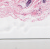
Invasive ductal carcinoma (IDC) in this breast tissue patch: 0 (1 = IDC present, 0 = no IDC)